Question: Its an issue which in happening the website
<URL>
and (index.php)
Other pages (team/donate etc..) are working fine in all the browsers and even in chrome as well.
Homepage is working fine in other browsers like Firefox etc
Its kind of wired. I tried a lot to identify it. If I remove the page sections its working fine in chrome.
So i feel

'''
<div id="navigation-sticky-wrapper" class="sticky-wrapper" style="height: 95px;"><nav id="navigation" class="is-sticky">
<div class="container">
<nav style="display: block;"><ul id="menu" class="shadow"><li><a href="/activities">Activities</a></li>
<li><a href="/volunteer">Volunteer</a></li>
<li><a href="/reports">Reports</a></li>
<li><a href="#gallery">Gallery</a></li>
<li><a href="#blog">About</a></li>
<li><a href="/team">Team</a></li>
<li><a href="#contact">Contact</a></li>
<li class="dropdown"><a data-target="#" class="btn btn-success dropdown-toggle" data-toggle="dropdown" aria-expanded="true">Donation &nbsp; <span class="caret"></span></a>
<ul class="dropdown-menu" role="menu">
<li role="presentation"><a role="menuitem" tabindex="-1" href="/donation">Donate Now</a> </li>
<li role="presentation"><a role="menuitem" tabindex="-1" href="/donation/#exemption">Tax Benefit</a> </li>
<li role="presentation"><a role="menuitem" tabindex="-1" href="/notify">Notify</a> </li>
<li role="presentation"><a role="menuitem" tabindex="-1" href="/receipt">Download Receipt</a> </li>
</ul>
</li>
</ul>
</nav>
</div>
</nav></div>
'''
'''
.sticky-wrapper {
position: relative;
z-index: 1000;
margin-bottom: -95px !important;
}
.sticky-wrapper #navigation {
padding: 30px 0;
width: 100%;
z-index: 1000;
position: relative;
-webkit-transition-duration: 0.4s;
-moz-transition-duration: 0.4s;
transition-duration: 0.4s;
}
.sticky-wrapper.is-sticky #navigation,.is-sticky #navigation .dropdown-menu {
padding: 15px 0;
border-bottom: solid 4px rgba(255, 255, 255, .8);
width: 100%;
z-index: 1000;
-webkit-transition-duration: 0.4s;
-moz-transition-duration: 0.4s;
transition-duration: 0.4s;
}
'''
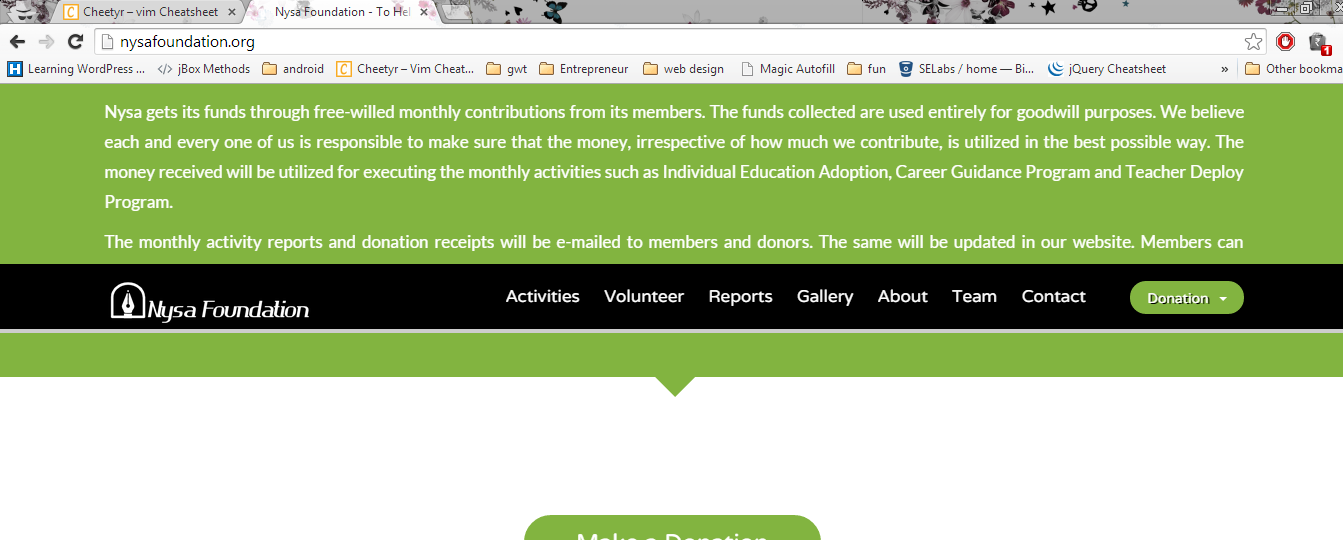
Answer: I am not 100% sure what your question is but I believe it is that your menu does not stick to the top of the page all the time. I have played around with the web inspector on chrome and I found that by removing position:relative from your .sticky-wrapper class the menu stayed on the top. Your old sticky-wrapper class looked like this:
'''
.sticky-wrapper {
position: relative;
z-index: 1000;
margin-bottom: -95px !important;
}
'''
This is what your new sticky-wrapper class should look like to solve this problem:
'''
.sticky-wrapper {
z-index: 1000;
margin-bottom: -95px !important;
}
'''